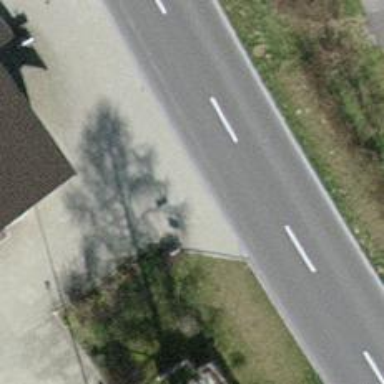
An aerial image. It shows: Bus stop with platform for public transport.